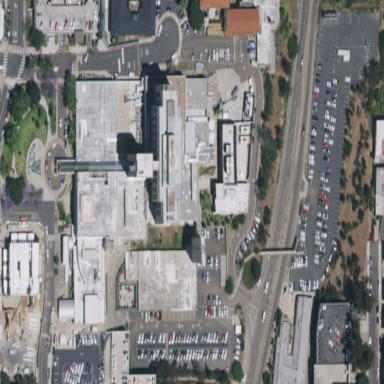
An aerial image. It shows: Hospital providing healthcare services.